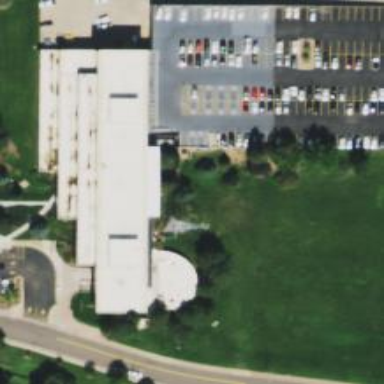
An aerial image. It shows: Public building.